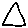
Label: triangle